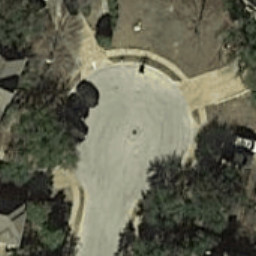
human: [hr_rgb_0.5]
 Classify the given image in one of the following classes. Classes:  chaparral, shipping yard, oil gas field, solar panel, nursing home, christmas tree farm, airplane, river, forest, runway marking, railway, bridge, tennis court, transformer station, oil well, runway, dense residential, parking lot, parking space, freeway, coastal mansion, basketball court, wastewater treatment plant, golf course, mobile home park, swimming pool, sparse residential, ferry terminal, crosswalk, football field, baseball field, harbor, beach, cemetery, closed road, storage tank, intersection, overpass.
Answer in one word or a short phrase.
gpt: closed road